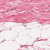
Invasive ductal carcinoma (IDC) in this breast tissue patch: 0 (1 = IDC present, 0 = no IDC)